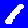
Digit: 1